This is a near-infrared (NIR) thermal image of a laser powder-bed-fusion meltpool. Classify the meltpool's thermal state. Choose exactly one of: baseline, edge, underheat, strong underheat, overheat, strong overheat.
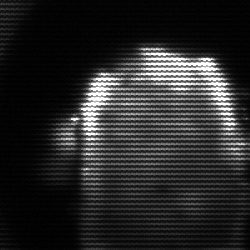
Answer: baseline